Current action and preconditions to check: trajectory_clear

Your task: For each precondition in the list above, predict whether it will hold at this action.

Consider the current scene as observed from the mobile robot's camera, and analyze the predicted future states of all dynamic agents (e.g., people, animals, vehicles, or any moving entities) within the NEXT SECOND.

IMPORTANT: Only answer "very likely" if you are absolutely certain—based on strong, clear evidence—that a dynamic agent will violate the precondition in the predicted future state. Do NOT answer "very likely" for unlikely, ambiguous, or low-probability risks.

Ask yourself for each precondition: Is there a high probability, with clear and convincing evidence, that the predicted future states of any dynamic agent will interfere with the predicted future state of the currently executing action within the NEXT SECOND, causing that precondition to fail?

Assess the risk level based on these predictions. Use "likely" or "very likely" if motions create a clear risk of interference.

Use "neutral" or "improbable" if agents are nearby but their predicted paths are clearly diverging or non-conflicting.

Failure Risk Categories: "very improbable", "improbable", "neutral", "likely", "very likely"

Answer Format: Output ONLY the probability_of_failure value from these categories: "very improbable", "improbable", "neutral", "likely", "very likely"

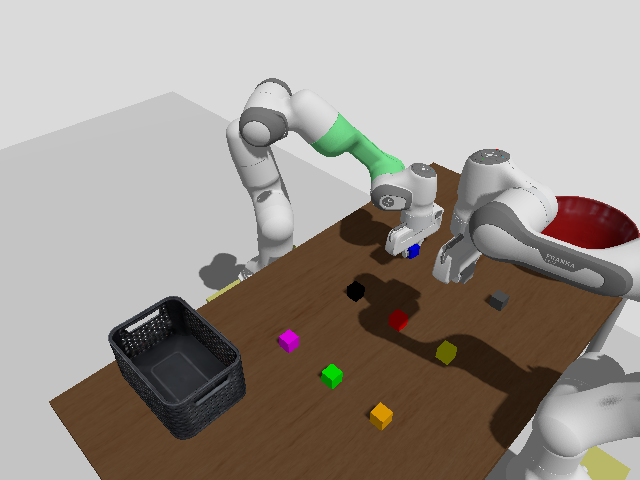

Answer: very improbable